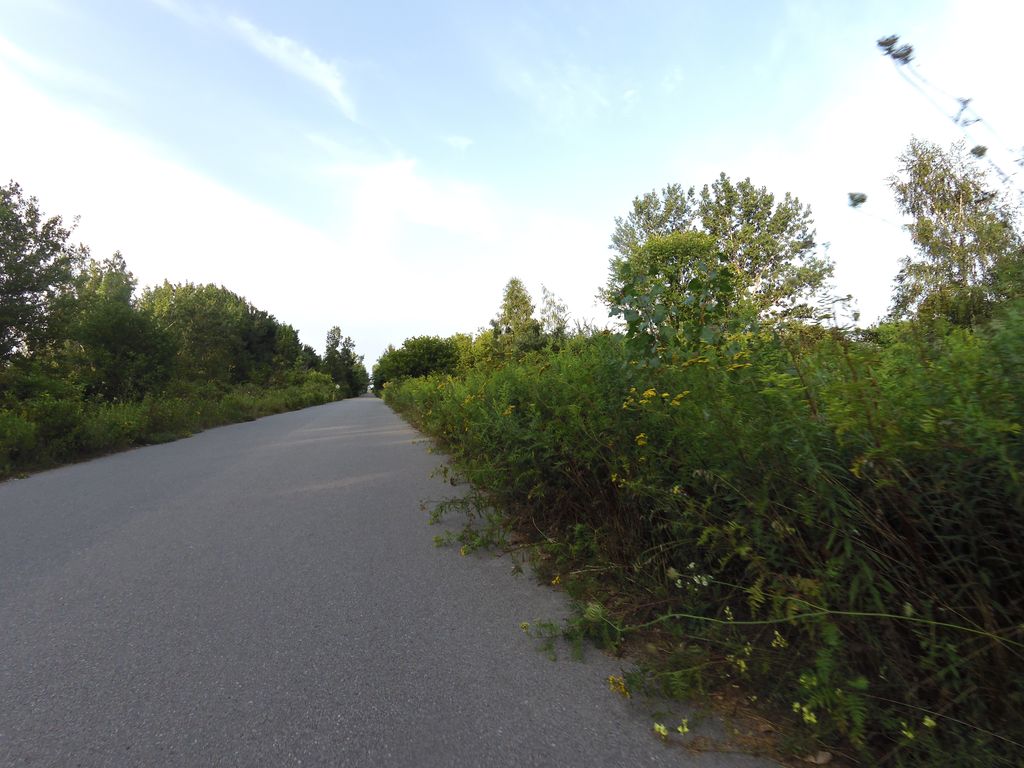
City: toronto